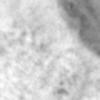
Label: no_change